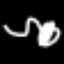
Label: squiggle